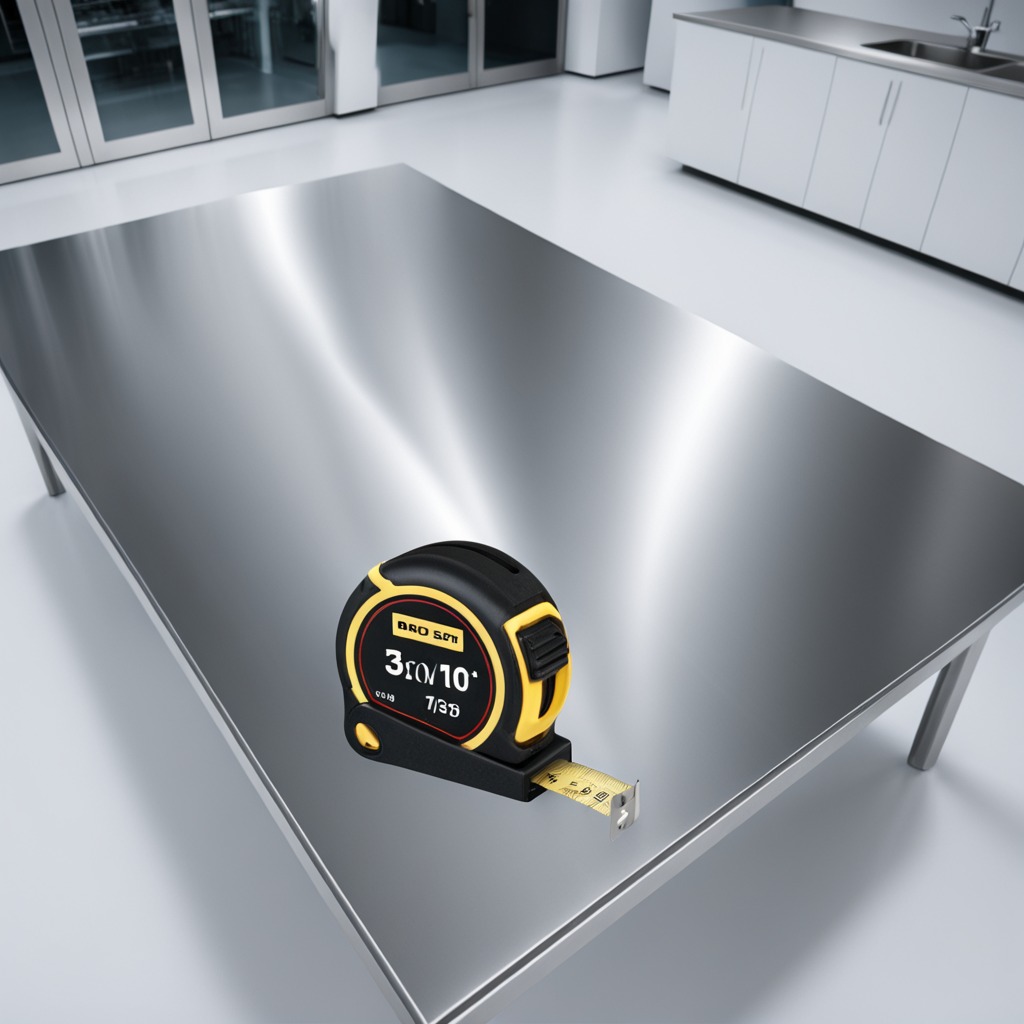
A measuring tape lies on the stainless steel table in a high-end prototyping lab.